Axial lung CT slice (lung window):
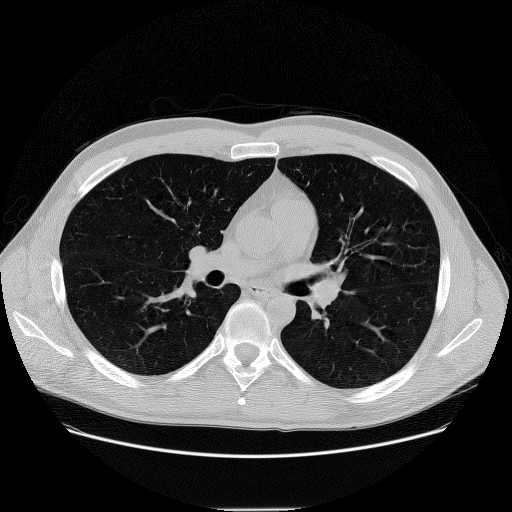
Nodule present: no